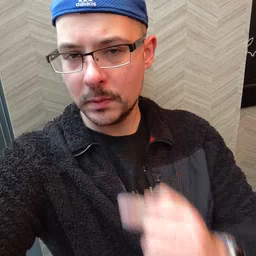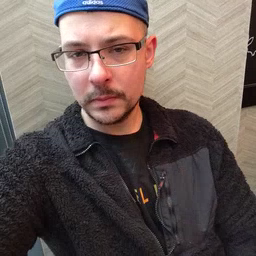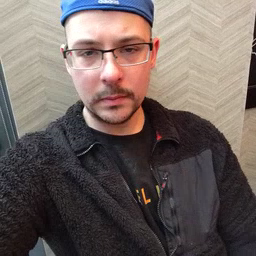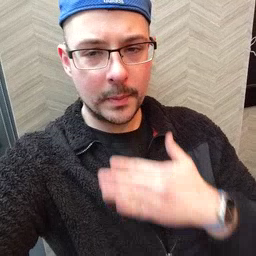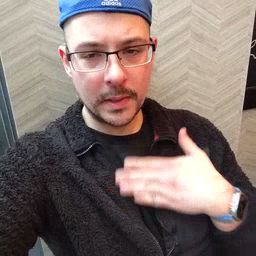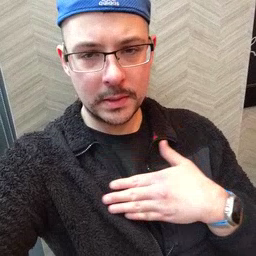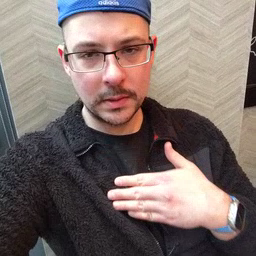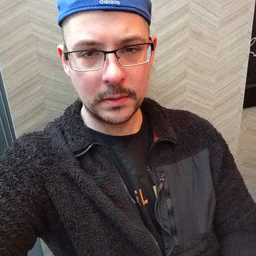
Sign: please